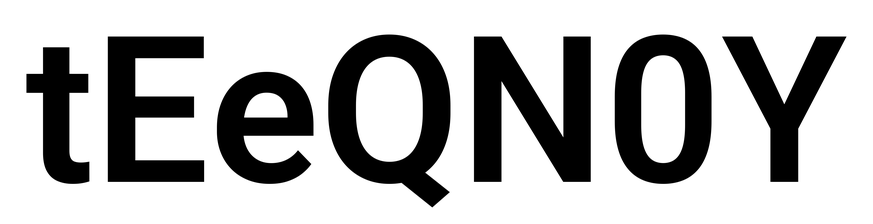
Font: Roboto_SemiBold